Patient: sex M, age 46
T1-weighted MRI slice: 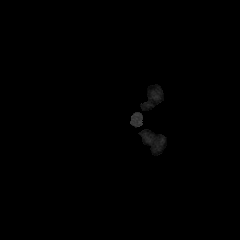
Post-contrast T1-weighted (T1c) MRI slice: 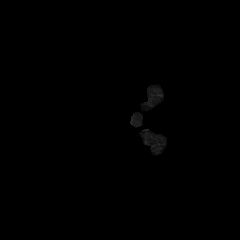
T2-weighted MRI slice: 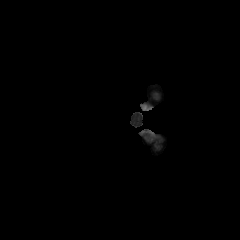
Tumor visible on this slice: no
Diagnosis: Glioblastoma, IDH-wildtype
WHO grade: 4